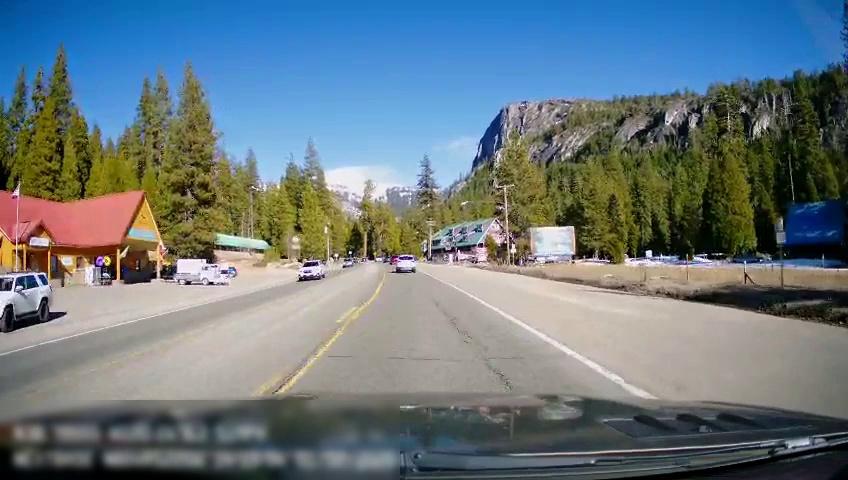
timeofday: Day
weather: Sunny
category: Drivable Space
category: Vehicles | SUV
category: Vehicles | Other LV
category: Vehicles | SUV
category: Vehicles | Truck
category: Vehicles | SUV
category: Vehicles | SUV
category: Lanes | Opposite Lane
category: Lanes | Current Lane
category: Lanes | Current Lane